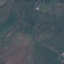
Label: Pasture